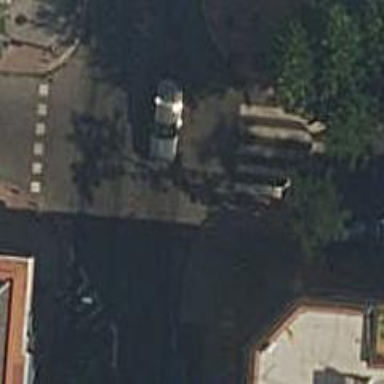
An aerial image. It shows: Road with traffic signals.